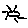
Label: sun